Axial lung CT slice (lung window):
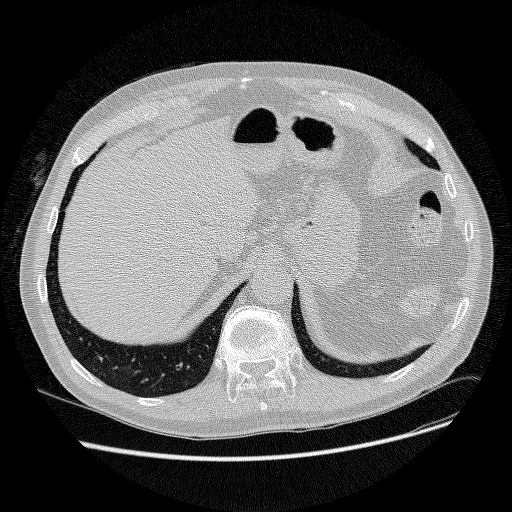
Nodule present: no